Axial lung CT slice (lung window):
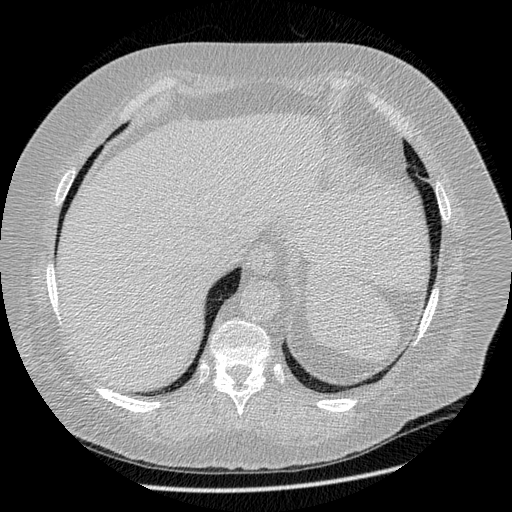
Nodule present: no